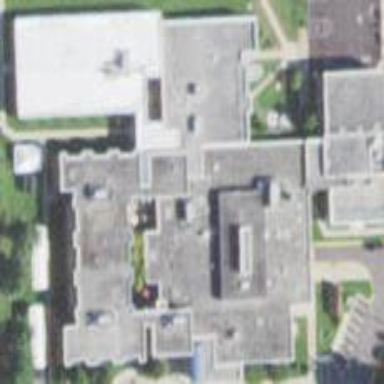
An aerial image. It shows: School building.